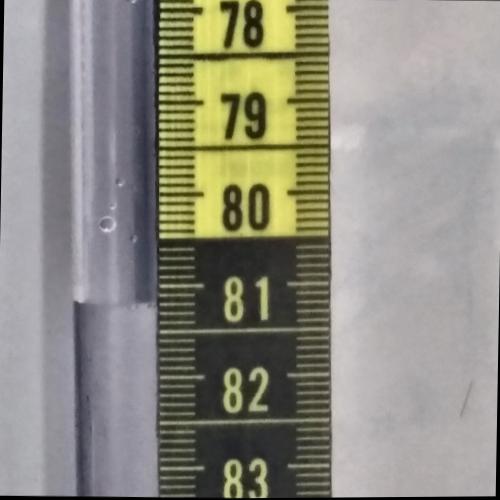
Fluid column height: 81.2 cm